Question: I am using the solution provided by the accepted answer in this question:
<URL>
The problem is that the 'onDraw()' method is only drawing lines when loading the view using the following count
'''
int count = (height-paddingTop-paddingBottom) / lineHeight;
'''
This will not draw lines when the user keeps writing until we exceeds the number of counted lines. I need to execute the 'onDraw()' again or find a better brilliant way to draw a new line whenever the user starts a new one.

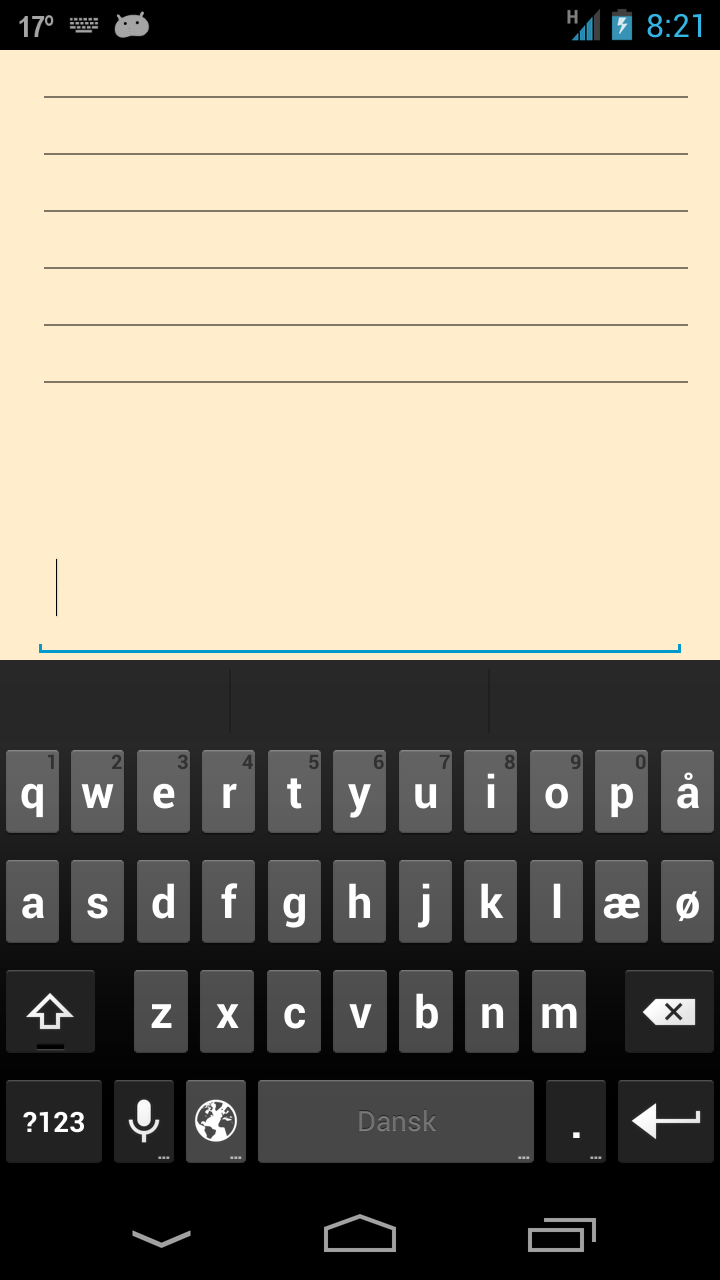
Answer: In this case is your View updated only when application is loading or when screen configuration changes. If you want to update the View at specific time you do not call <URL>. Then UI thread will redraw the view as soon as possible.